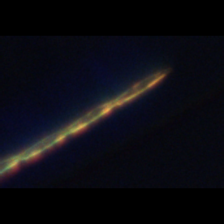
Taxon: Psuedo-nitzschia
Group: Diatoms